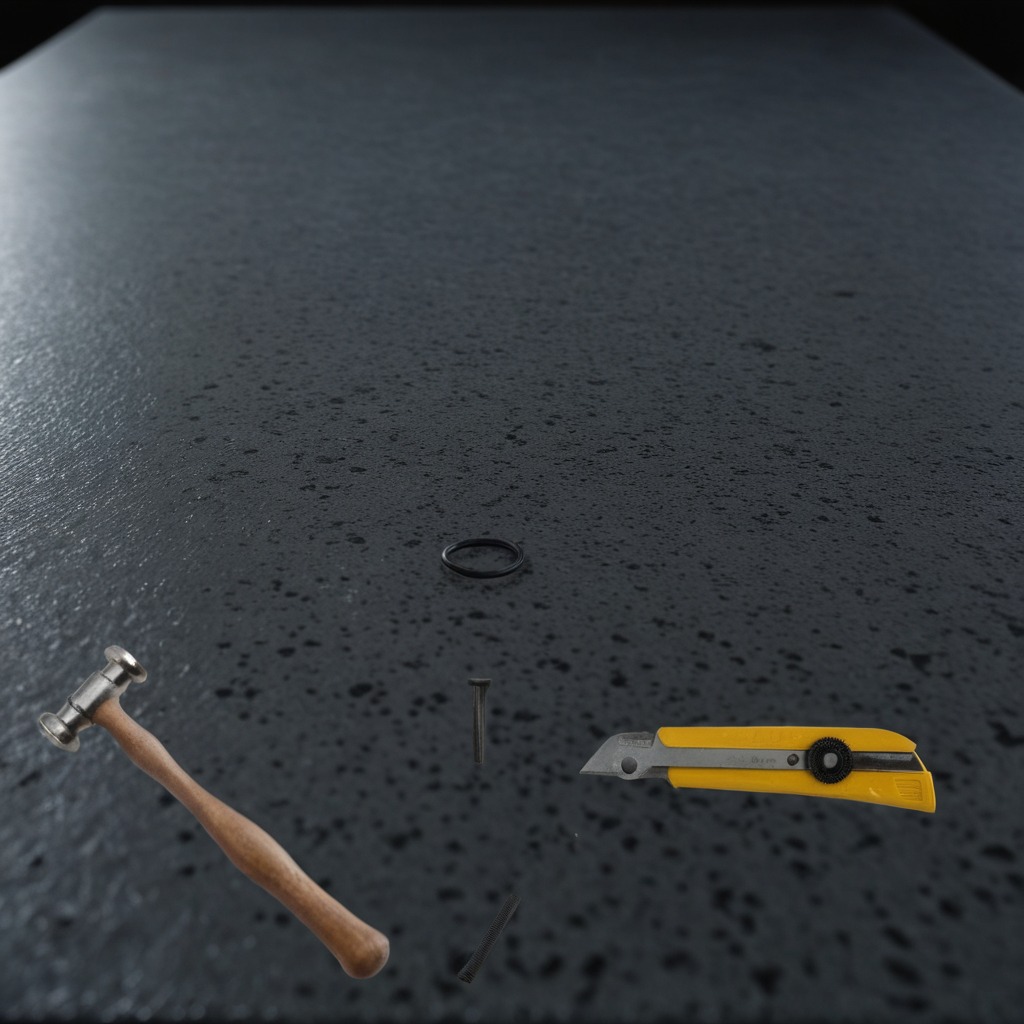
A rubber Oring, a utility knife, a hammer, an iron nail, and a coiled metal spring are lying on a clean granite table inside a workshop at night.